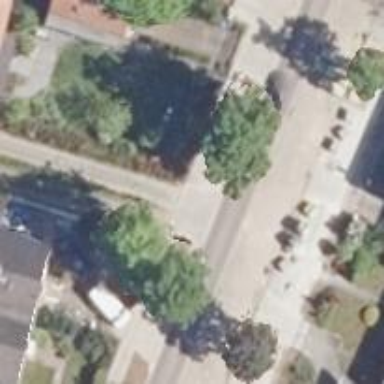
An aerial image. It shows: Living street.